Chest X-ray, PA view. Patient: 21 years old, sex M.
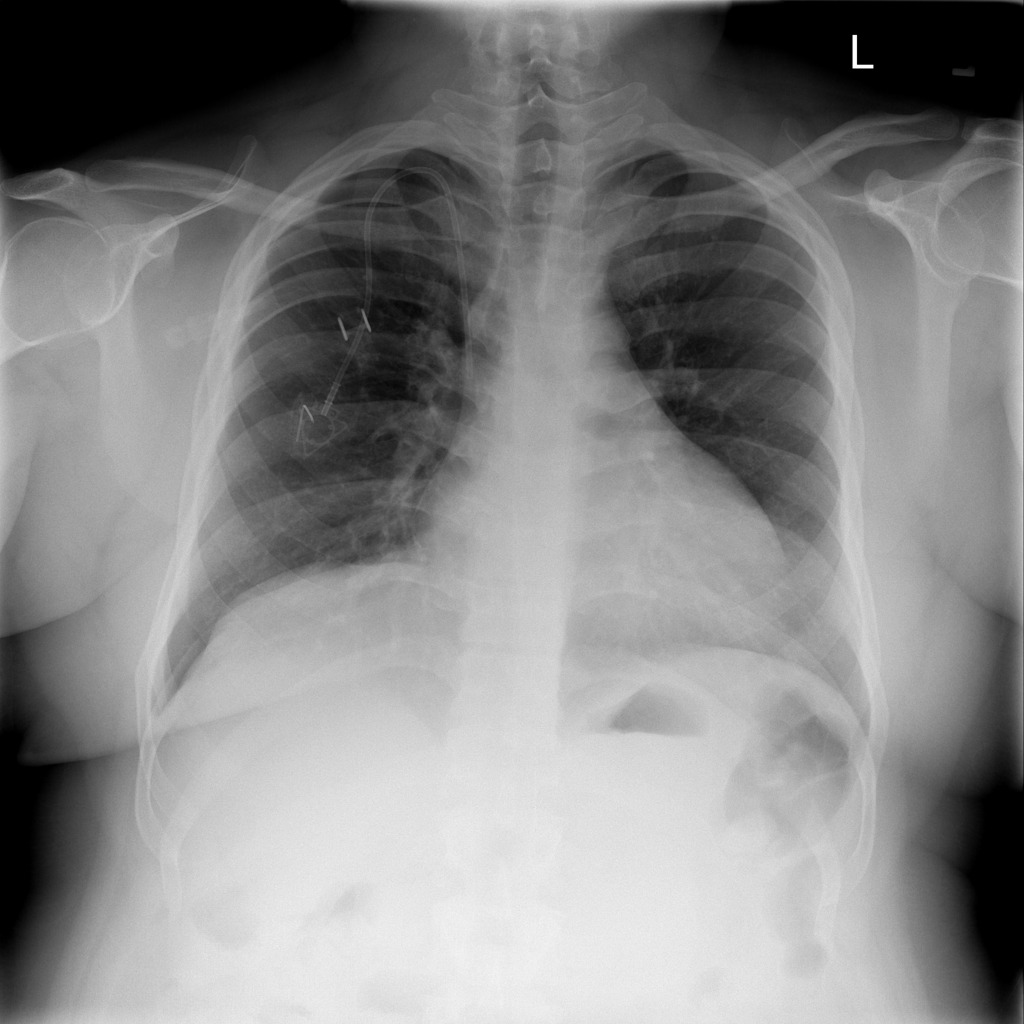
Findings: Cardiomegaly